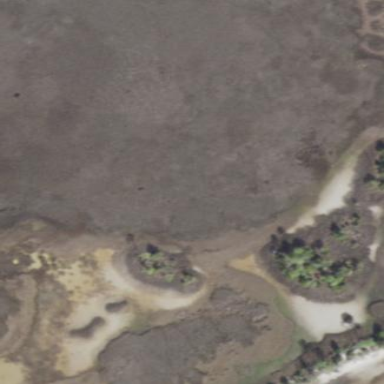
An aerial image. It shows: Marshy wetland area.